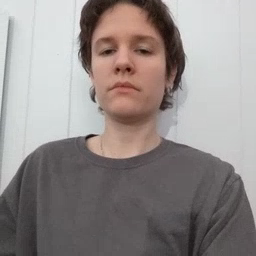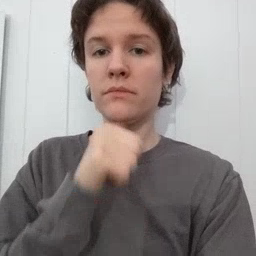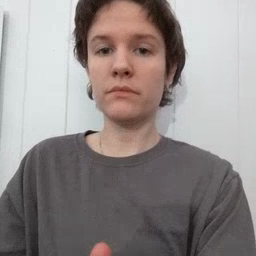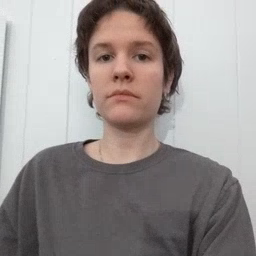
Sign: not